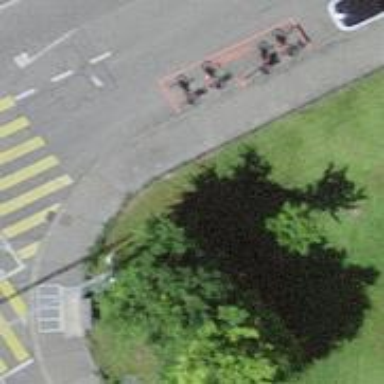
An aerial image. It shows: Bicycle rental service.